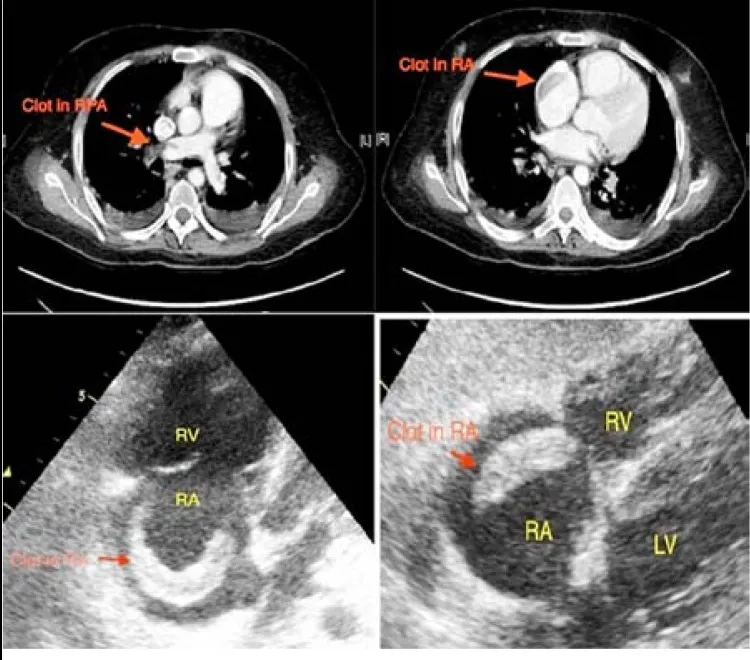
Computed tomography of the chest (top panel) showing filling defects in the right pulmonary artery (top left) and right atrium (top right) suggesting thrombi. The bottom panel shows 2-D echocardiography showing 'snake-like' thrombi in the right atrium (apical and subcostal views).
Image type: radiology (ct)